Interaction volume radius: 5 \u00c5
Interaction volume height: 10 \u00c5
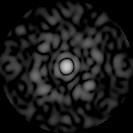
Disorder parameter: 0.7685